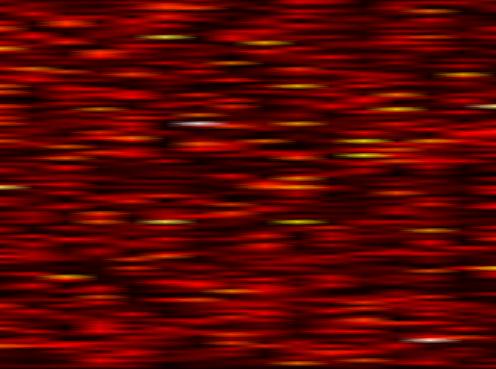
Label: UFMC